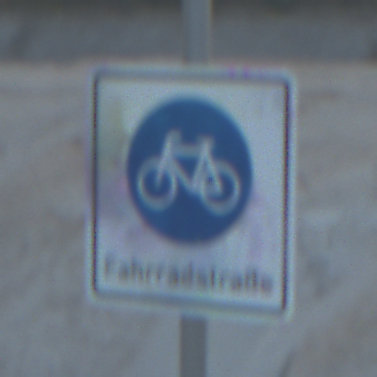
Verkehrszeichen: BeginnFahrradstrasse
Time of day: SunriseSunset
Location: Outdoor (Beach)
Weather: PartlyCloudy
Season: NotSpecified
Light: Natural